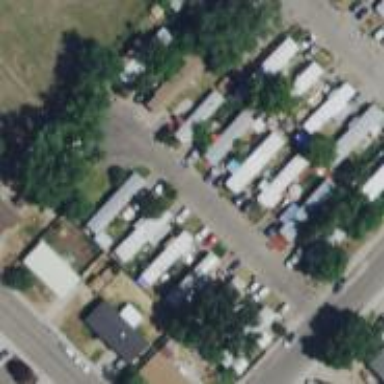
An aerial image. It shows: Residential area designated as trailer park.